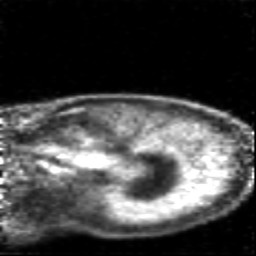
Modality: PET
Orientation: sagittal
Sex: female
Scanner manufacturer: siemens